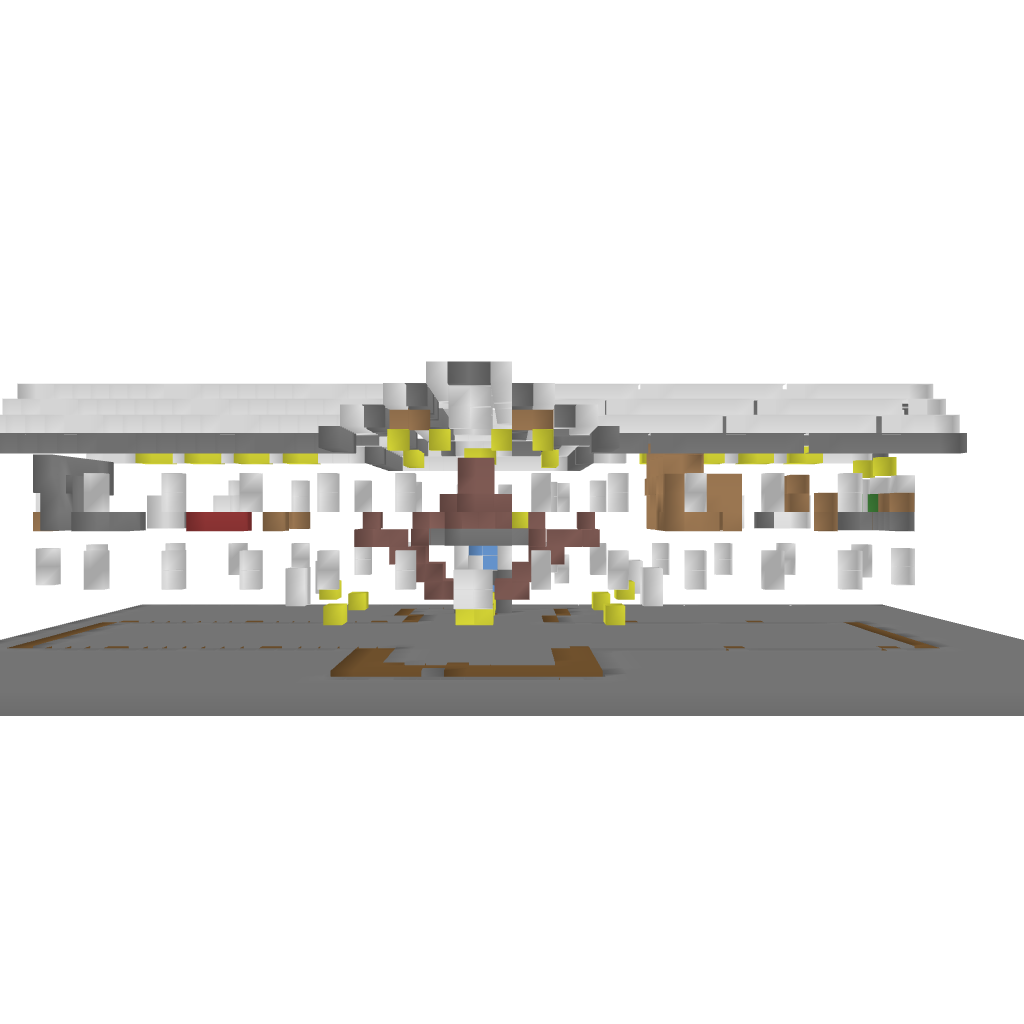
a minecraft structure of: Quartz Mansion bad low quality